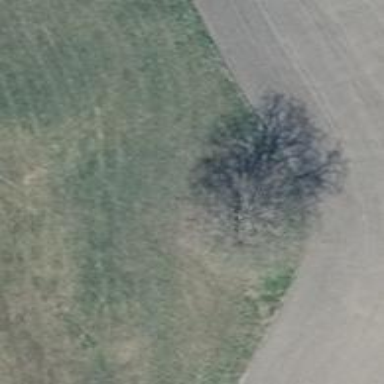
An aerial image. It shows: Landmark tree with broadleaved deciduous leaves.